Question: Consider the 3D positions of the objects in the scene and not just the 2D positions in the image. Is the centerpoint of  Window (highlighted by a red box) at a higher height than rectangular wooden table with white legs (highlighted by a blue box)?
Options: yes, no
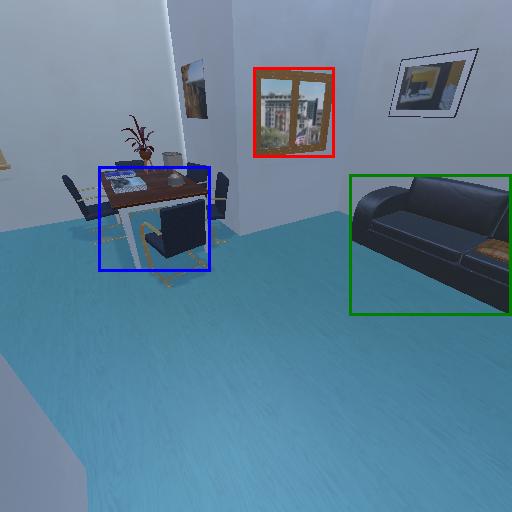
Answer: yes